Question: When I open my SLN file in Visual Studio, it launches and loads correctly with no errors. When I select a VB file from the Solution Explorer, I get the following message:

I have tried to associate the file type with Windows, but it is already associated. What can I do to get my files to open? HELP PLEASE!
: I can right click and open any file in Visual Basic Express and it works, but the problem is that when I am in the IDE I cannot open files from the solution explorer which means I cannot edit the UI.
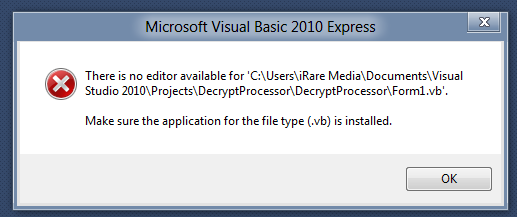
Answer: The problem described was occurring due to a bug in the Windows 8 developer preview. Upgrading to the Consumer Edition fixes the problem, and adds a number of stability improvements, plus a new Visual Studio IDE is available: Visual Studio 11.